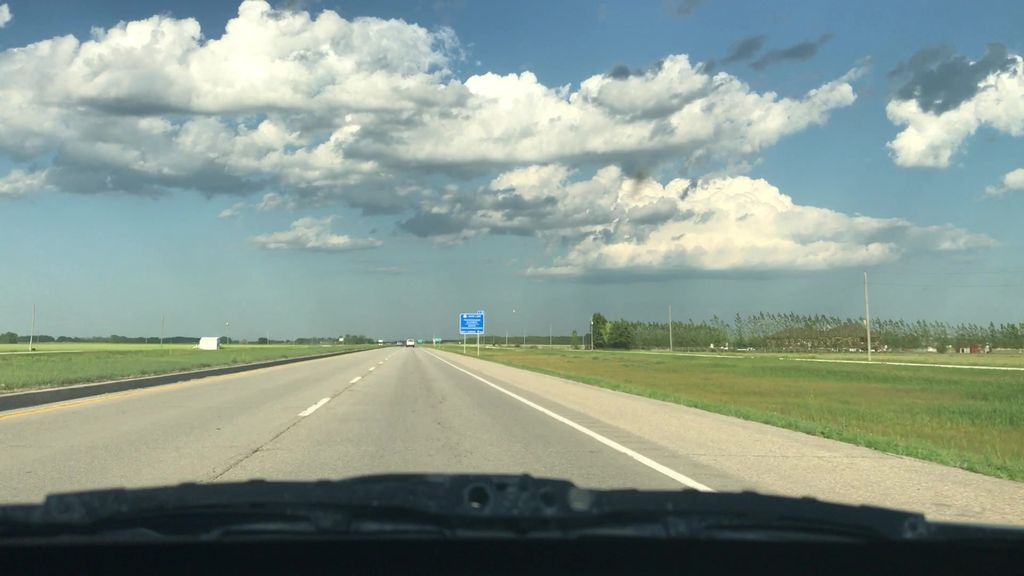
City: winnipeg